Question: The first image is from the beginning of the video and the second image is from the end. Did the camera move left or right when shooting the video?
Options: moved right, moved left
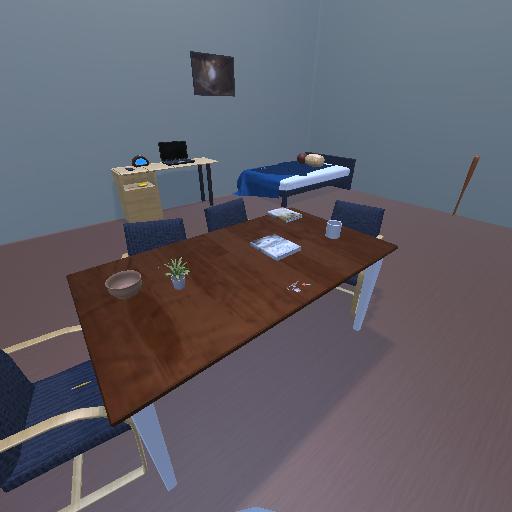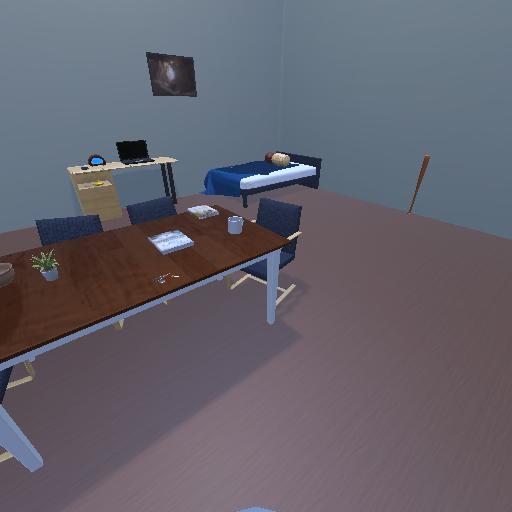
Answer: moved right